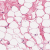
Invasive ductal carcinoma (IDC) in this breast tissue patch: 0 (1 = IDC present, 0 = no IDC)